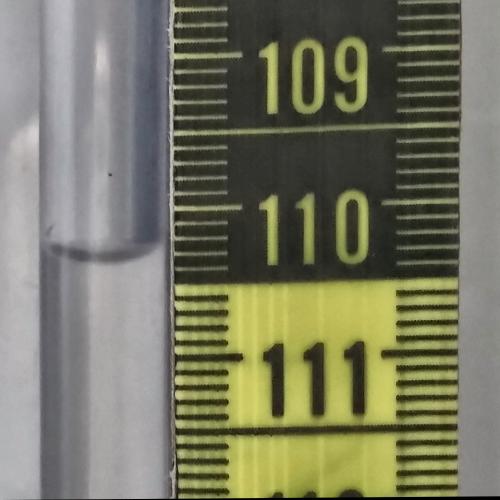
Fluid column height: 110.3 cm